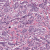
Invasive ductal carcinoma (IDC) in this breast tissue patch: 1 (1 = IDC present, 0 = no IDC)